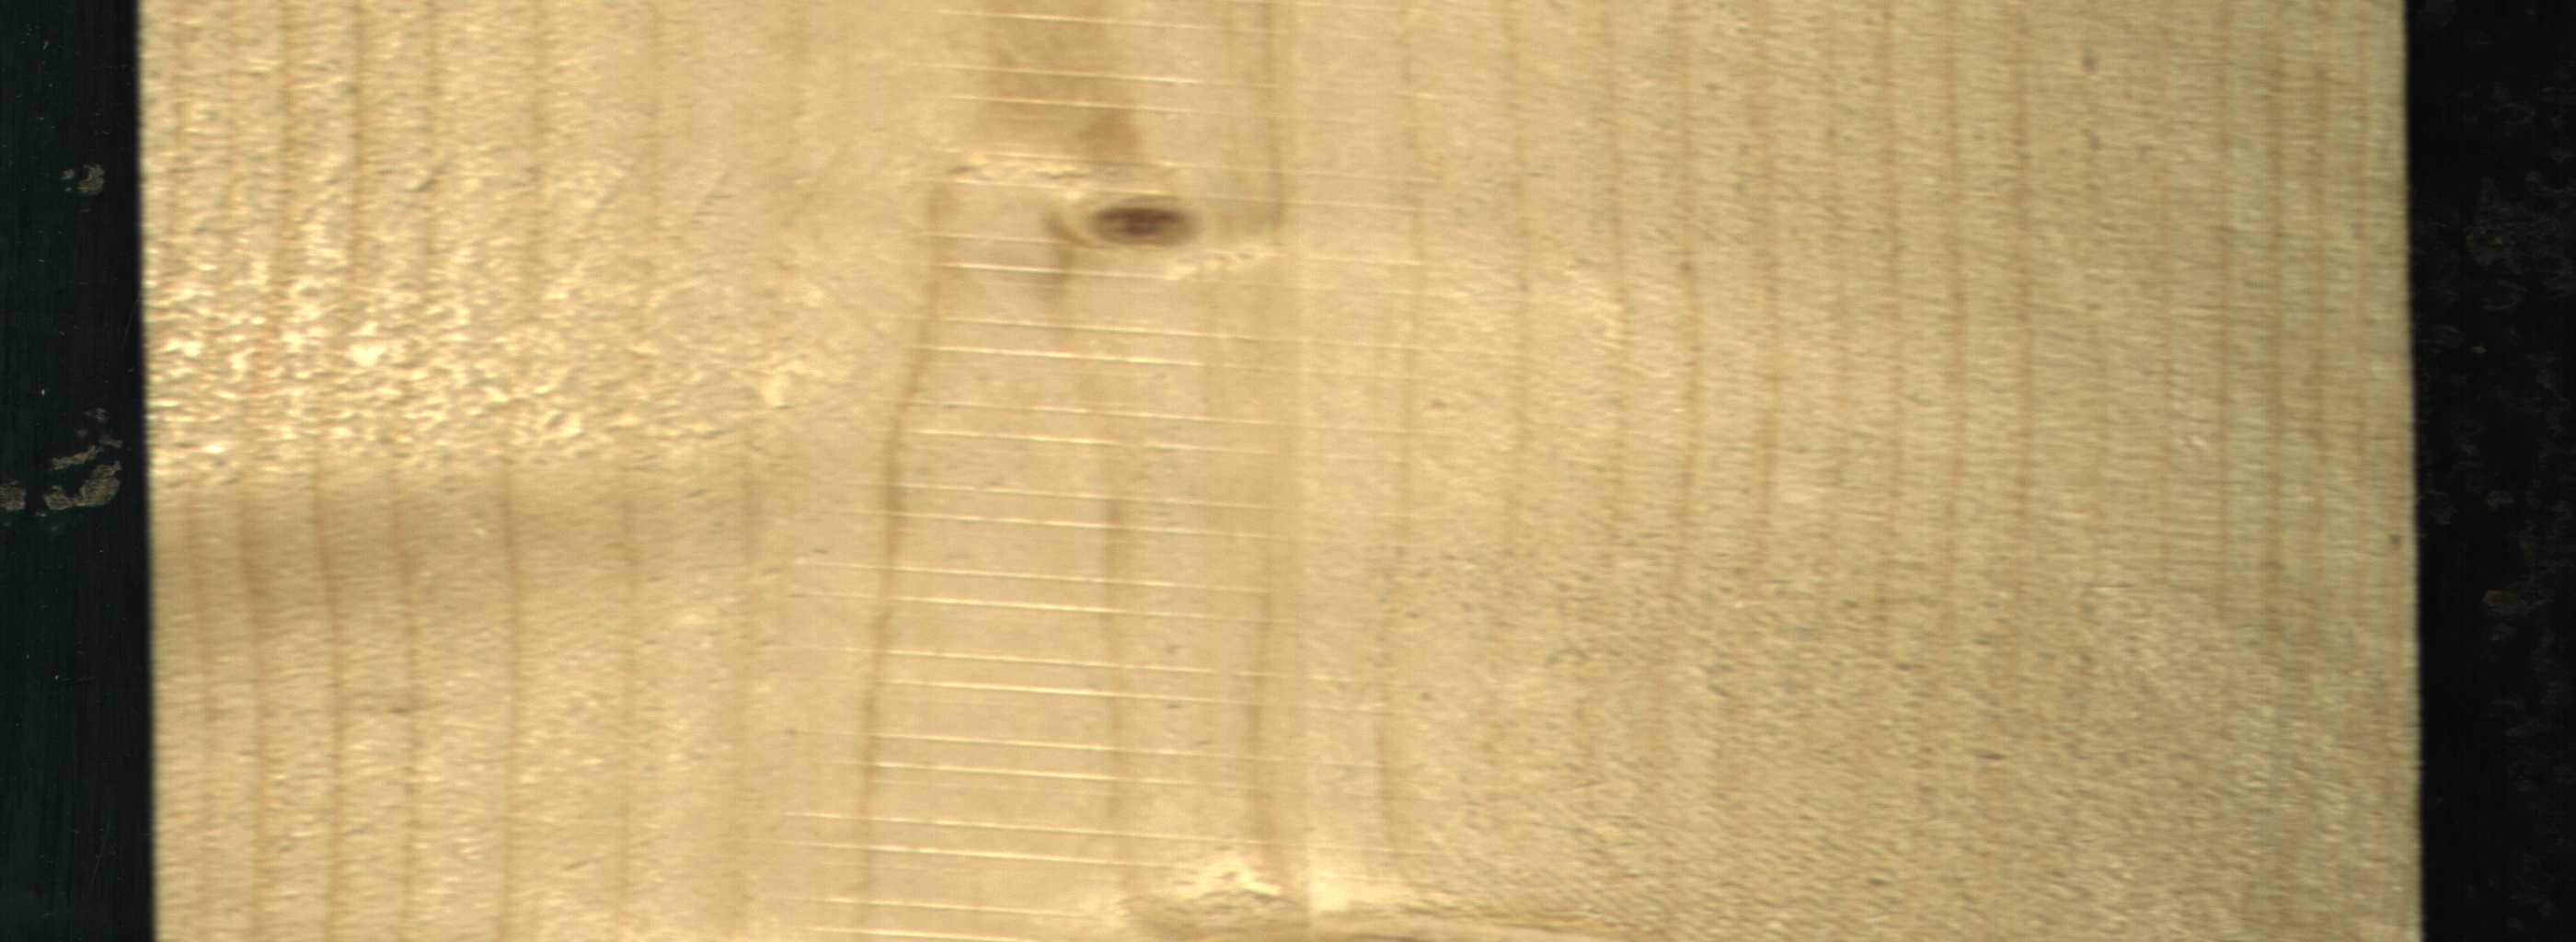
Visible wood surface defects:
Live_Knot